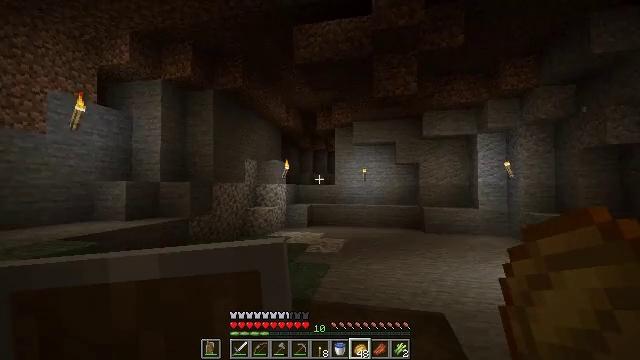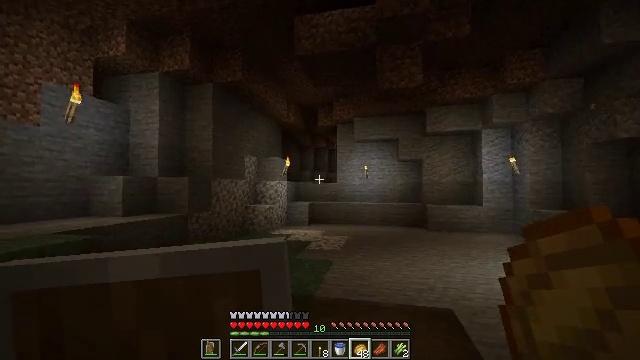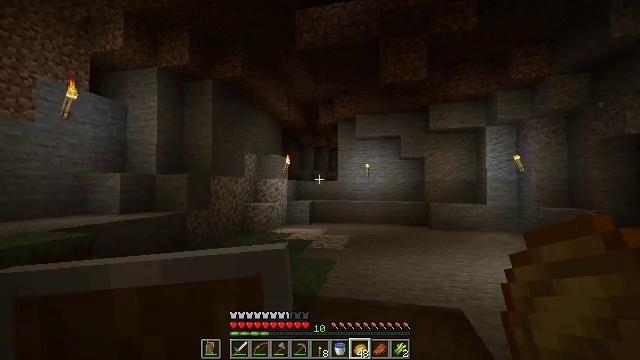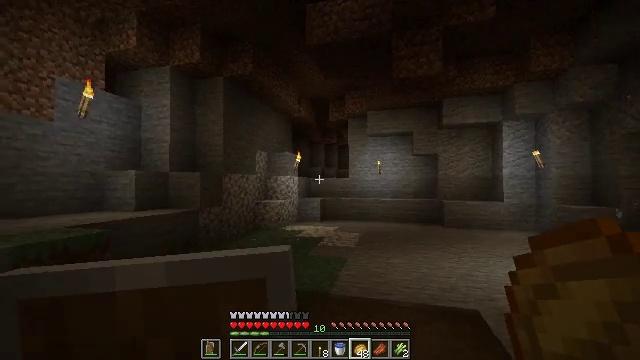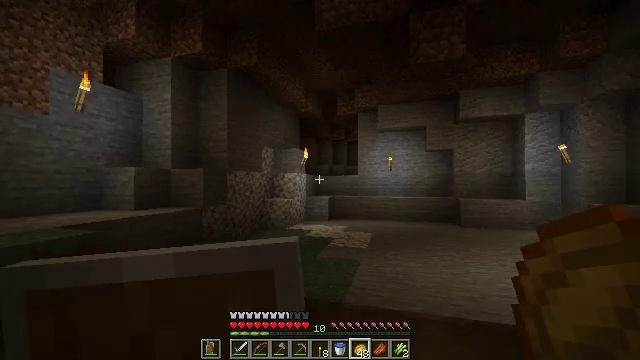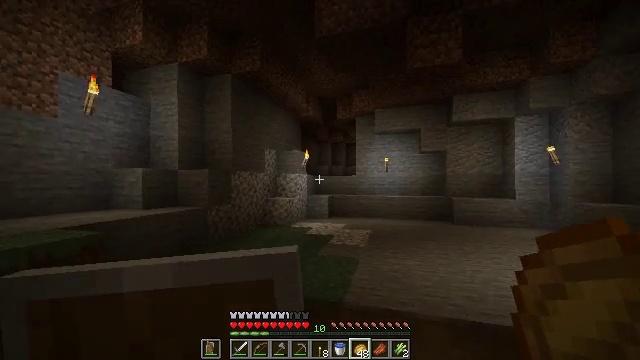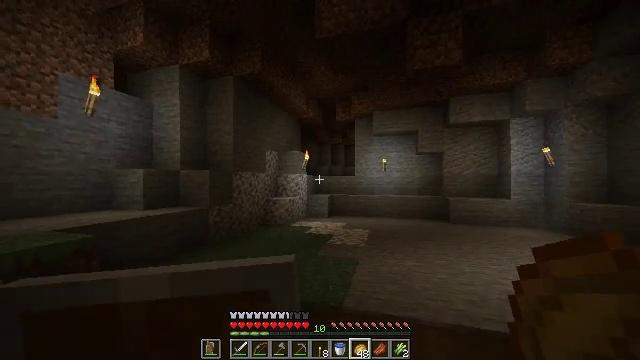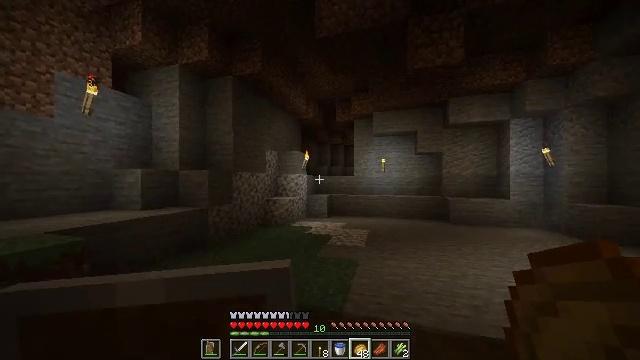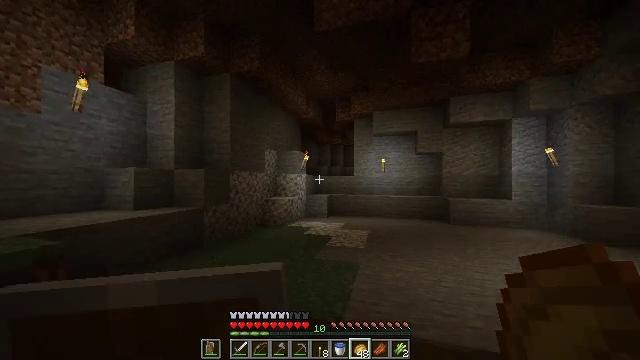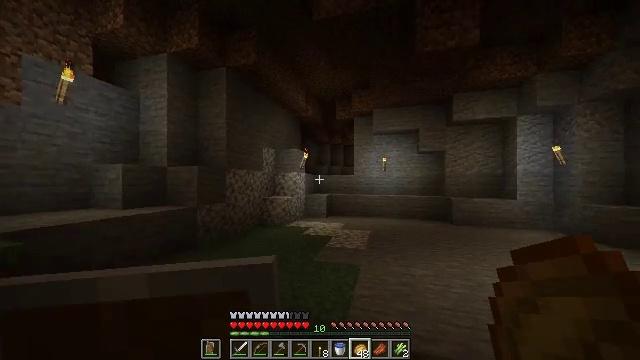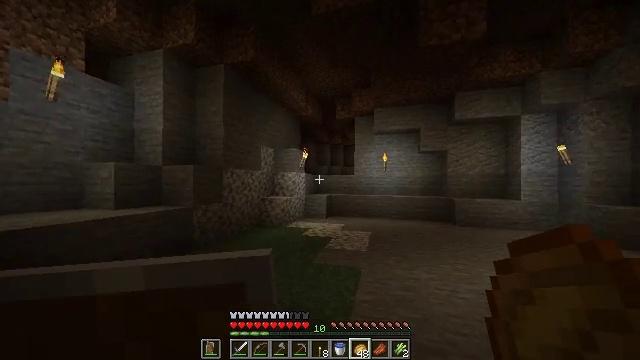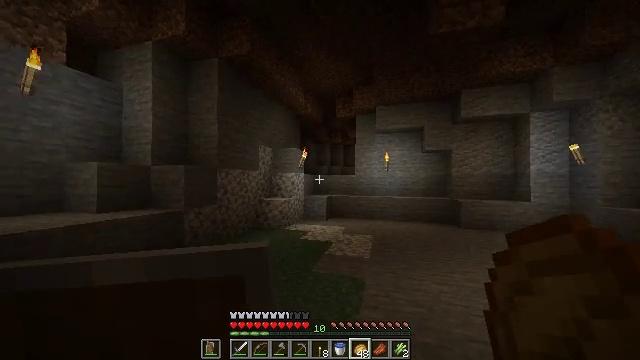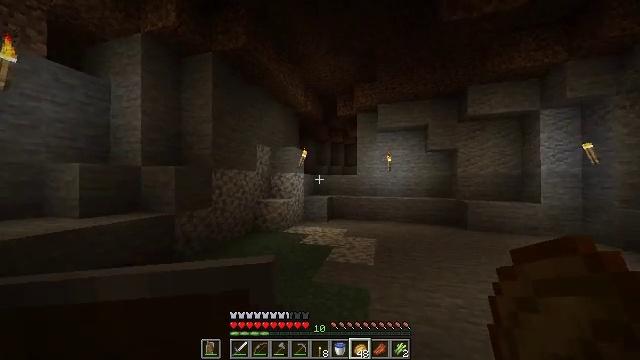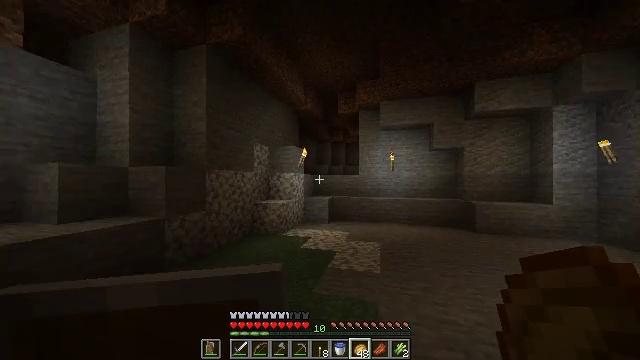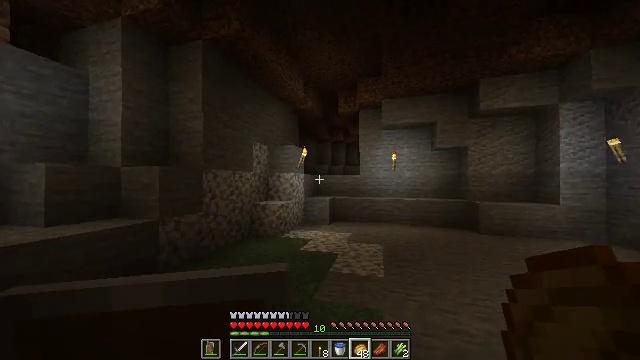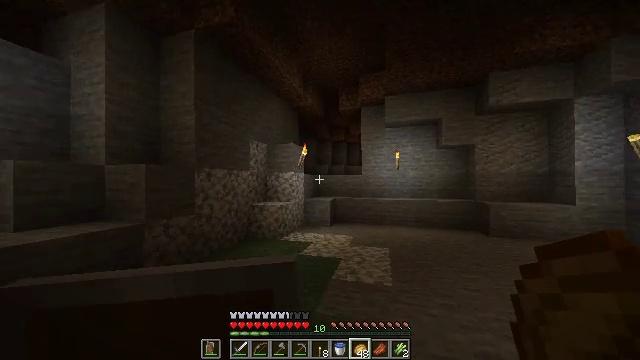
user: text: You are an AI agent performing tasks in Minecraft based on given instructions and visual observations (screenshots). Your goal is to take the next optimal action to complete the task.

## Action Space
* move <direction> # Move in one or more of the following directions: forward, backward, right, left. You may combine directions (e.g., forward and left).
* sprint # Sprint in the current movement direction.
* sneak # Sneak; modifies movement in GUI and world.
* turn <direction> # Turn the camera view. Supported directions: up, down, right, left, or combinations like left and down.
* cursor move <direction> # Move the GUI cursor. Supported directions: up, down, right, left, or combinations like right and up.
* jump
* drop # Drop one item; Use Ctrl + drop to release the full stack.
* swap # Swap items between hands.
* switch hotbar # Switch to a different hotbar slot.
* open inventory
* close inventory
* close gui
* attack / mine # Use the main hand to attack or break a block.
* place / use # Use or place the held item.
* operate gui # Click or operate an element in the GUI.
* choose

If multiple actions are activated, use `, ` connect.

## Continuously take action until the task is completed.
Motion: motion action
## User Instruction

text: Remove a baked potato from the inventory.
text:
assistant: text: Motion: move forward
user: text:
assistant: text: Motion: move forward
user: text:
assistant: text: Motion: move forward, turn left
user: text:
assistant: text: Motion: move forward, sprint, turn left
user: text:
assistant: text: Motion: move forward, sprint
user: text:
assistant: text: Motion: move forward
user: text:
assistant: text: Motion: move forward, sprint
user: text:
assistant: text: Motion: move forward, sprint
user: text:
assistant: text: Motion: move forward, sprint
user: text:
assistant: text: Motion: move forward
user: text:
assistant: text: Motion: move forward
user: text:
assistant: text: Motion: move forward
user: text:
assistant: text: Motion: move forward
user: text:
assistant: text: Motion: move forward
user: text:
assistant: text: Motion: move forward
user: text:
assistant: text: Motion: move forward
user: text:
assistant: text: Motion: move forward
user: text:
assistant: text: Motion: move forward
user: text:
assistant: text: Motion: move forward
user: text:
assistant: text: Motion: move forward
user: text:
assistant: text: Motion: move forward
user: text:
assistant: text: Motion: move forward
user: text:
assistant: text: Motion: move forward
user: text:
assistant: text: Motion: move forward
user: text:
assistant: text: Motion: move forward
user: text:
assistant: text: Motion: move forward
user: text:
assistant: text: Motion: move forward
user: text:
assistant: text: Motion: move forward
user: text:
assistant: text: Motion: move forward
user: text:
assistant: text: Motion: move forward